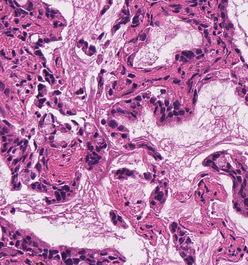
Tumor epithelial tissue: yes
Tumor-associated stroma tissue: yes
Normal tissue: no